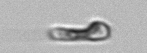
Label: Euglena